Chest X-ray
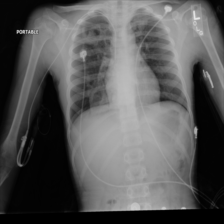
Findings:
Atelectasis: negative
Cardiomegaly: negative
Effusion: negative
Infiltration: negative
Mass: negative
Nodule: negative
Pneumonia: negative
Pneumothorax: negative
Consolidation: negative
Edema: negative
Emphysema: negative
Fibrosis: negative
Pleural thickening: negative
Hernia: negative